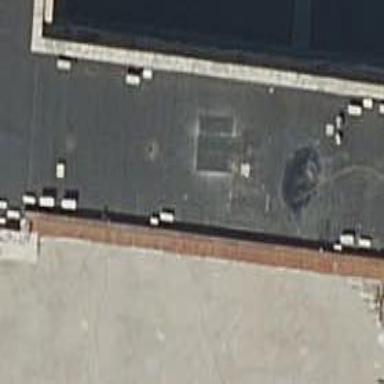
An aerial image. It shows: Building part with flat roof.